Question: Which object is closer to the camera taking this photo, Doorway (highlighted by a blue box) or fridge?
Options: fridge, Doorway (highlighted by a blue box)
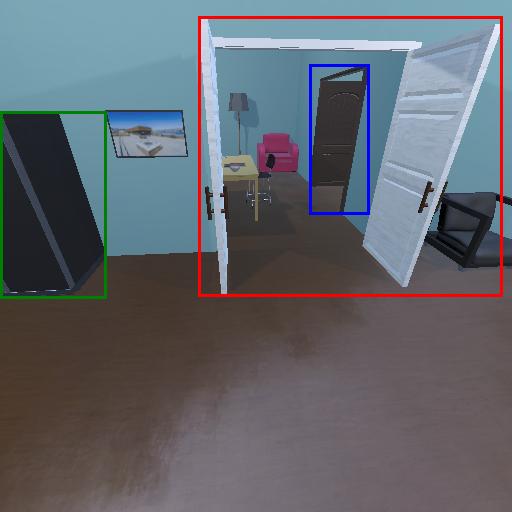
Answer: fridge